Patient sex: M
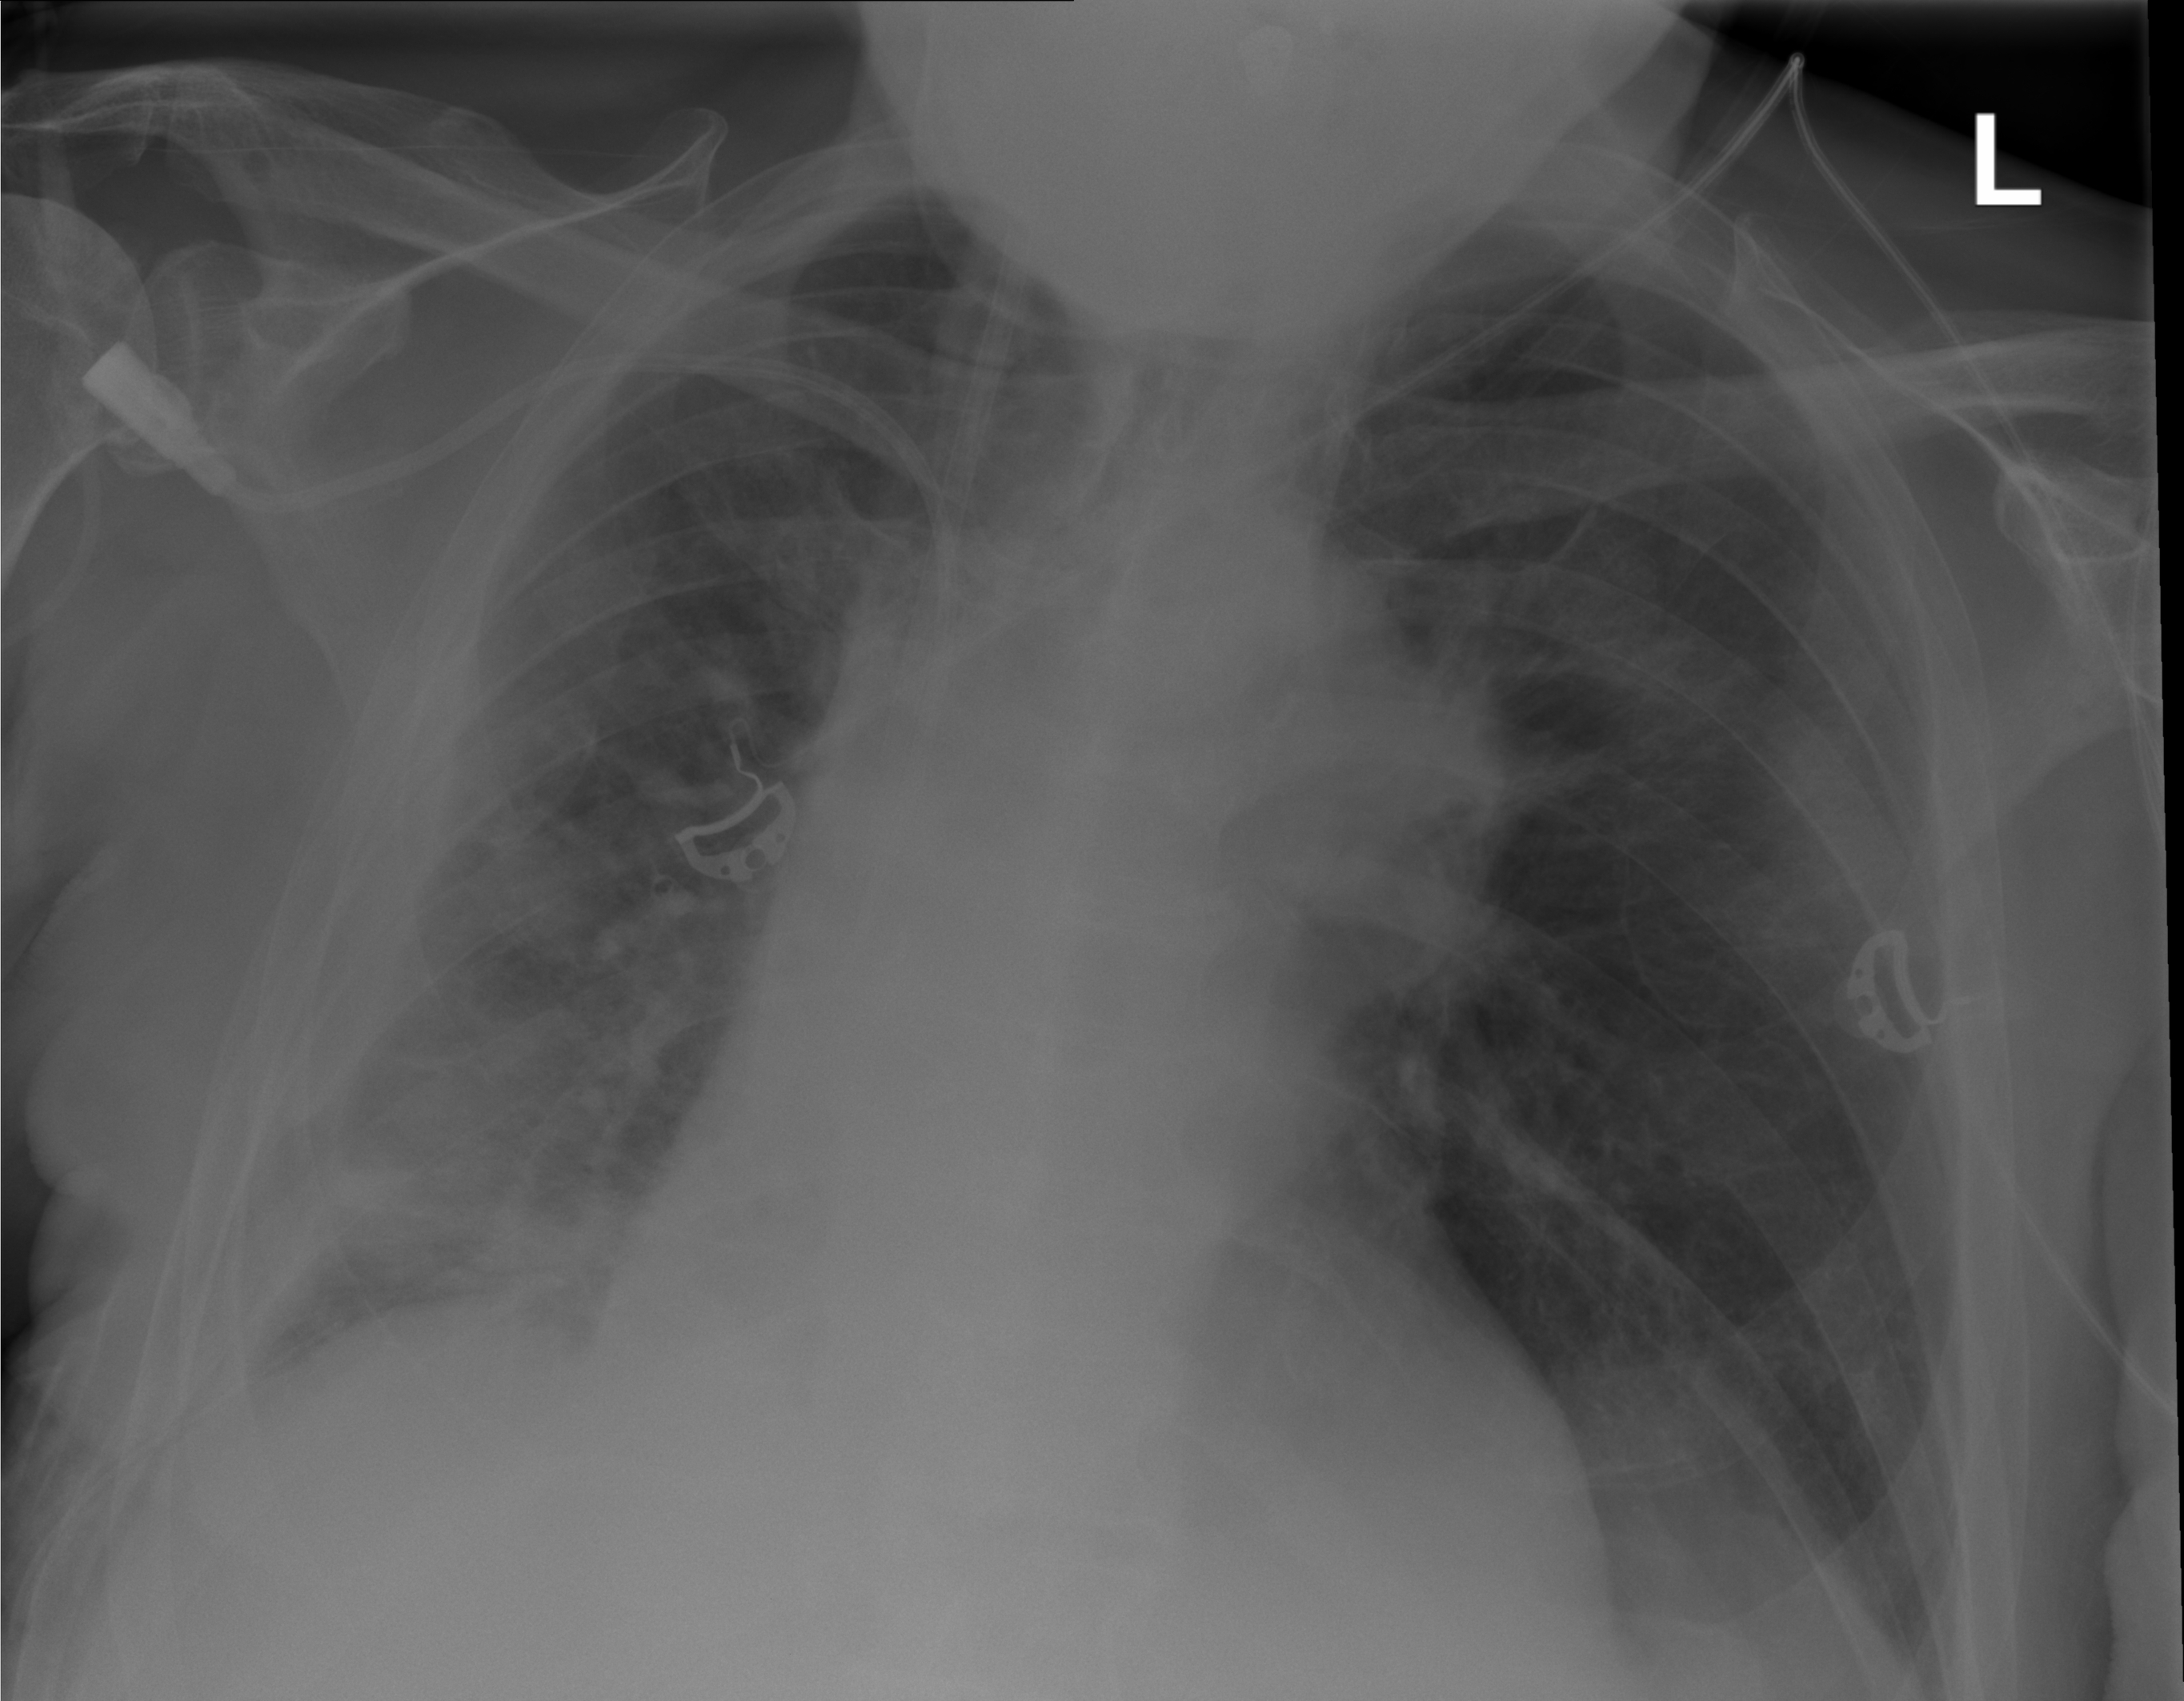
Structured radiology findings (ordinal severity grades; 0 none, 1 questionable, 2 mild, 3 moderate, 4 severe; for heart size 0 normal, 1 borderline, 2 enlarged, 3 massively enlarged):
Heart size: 2
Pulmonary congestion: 0
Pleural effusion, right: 2
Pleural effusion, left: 0
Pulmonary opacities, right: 2
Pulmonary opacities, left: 0
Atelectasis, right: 2
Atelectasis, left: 0